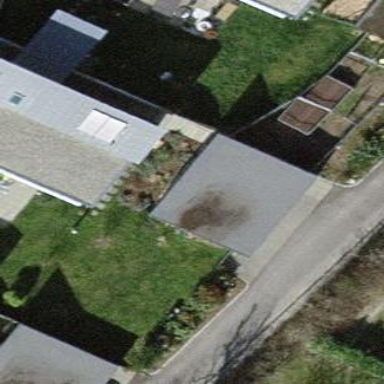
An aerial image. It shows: Carport building.